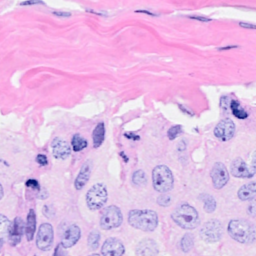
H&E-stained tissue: Breast